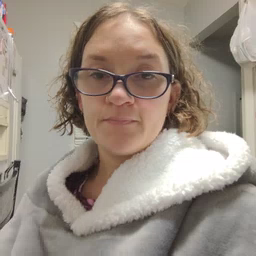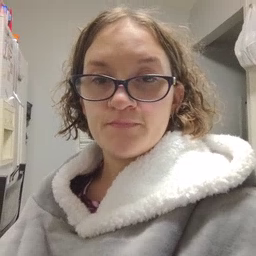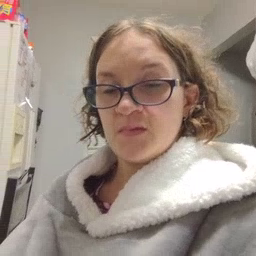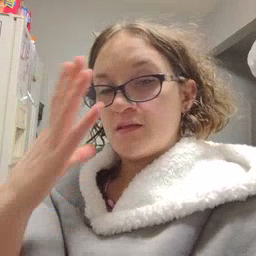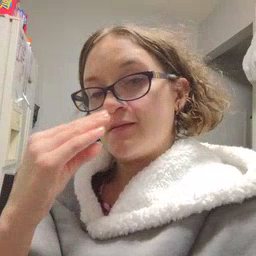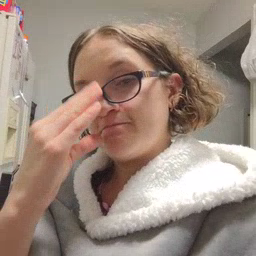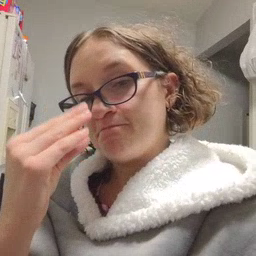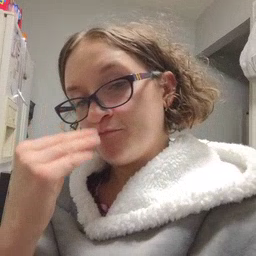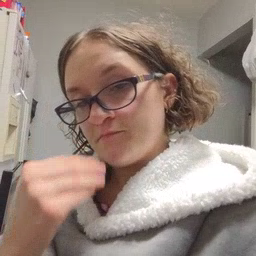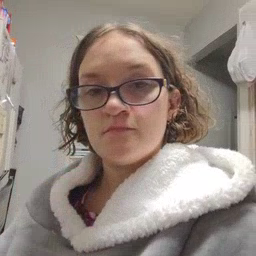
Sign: sleepy